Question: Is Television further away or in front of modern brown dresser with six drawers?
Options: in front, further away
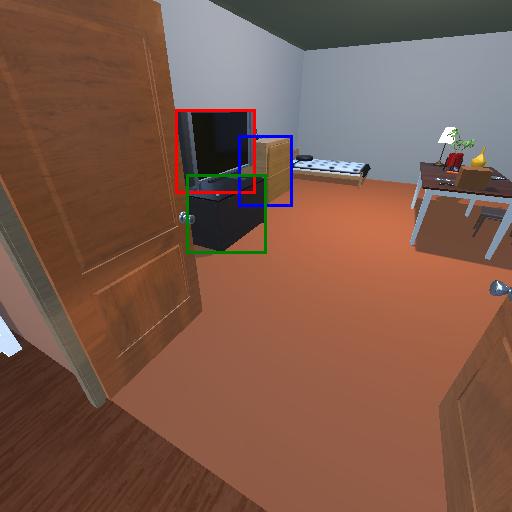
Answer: in front